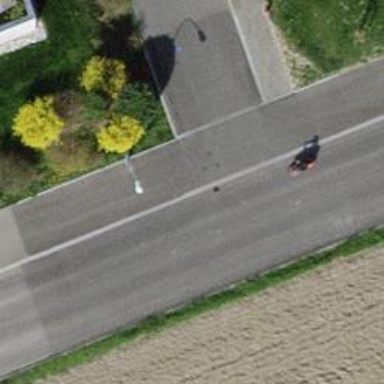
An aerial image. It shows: Residential road with asphalt surface and sidewalks.